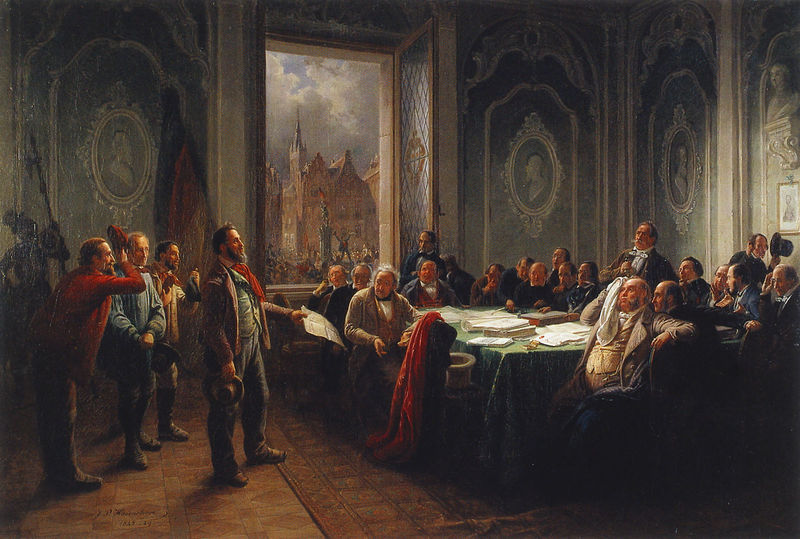
Titel: Arbeiter vor dem Stadtrath
Künstler: Johann Peter Hasenclever
Institution: Solingen, Bergisches Museum Schloß Burg an der Wupper
Schlagwörter: gemälde, sitzen, stadt, fenster, hut, männer, stuhl, stühle, tisch, ausblick, rot, tuch, gesellschaft, teppich, versammlung, mütze, alte, tischtuch, öl, kirche, turm, papier, papiere, saal, tapete, büste, glatze, revolution, rathaus, vertrag, brief, teppisch, rat, besprechung, schweißtuch, frankfurt, delegation, vertraug